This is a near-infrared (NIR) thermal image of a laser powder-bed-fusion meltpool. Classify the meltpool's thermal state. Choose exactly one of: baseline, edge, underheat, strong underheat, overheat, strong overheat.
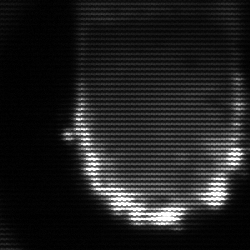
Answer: baseline